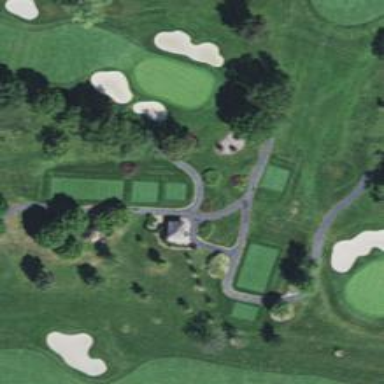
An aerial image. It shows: Path for both road and golf.